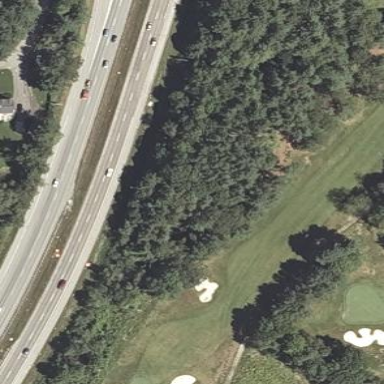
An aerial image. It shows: Well-maintained grassy area designated as golf fairway. It is part of golf sport facility.